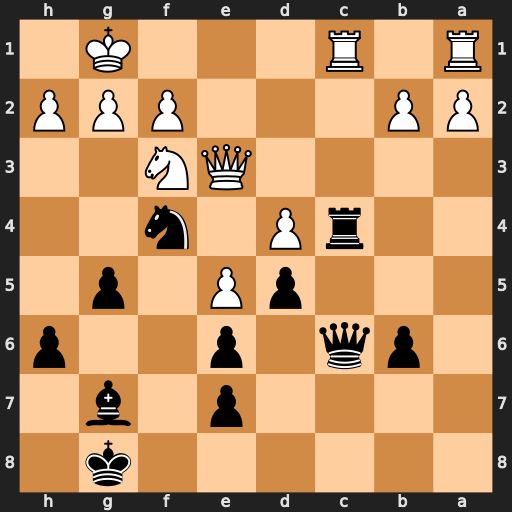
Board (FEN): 6k1/4p1b1/1pq1p2p/3pP1p1/2rP1n2/4QN2/PP3PPP/R1R3K1
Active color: b
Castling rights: -
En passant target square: -
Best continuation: Rxc1+ Rxc1 Qxc1+ Qxc1 Ne2+ Kf1 Nxc1